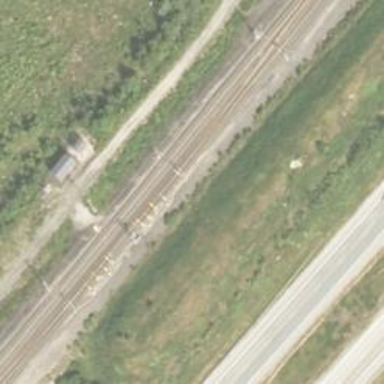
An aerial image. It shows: Railway crossover.